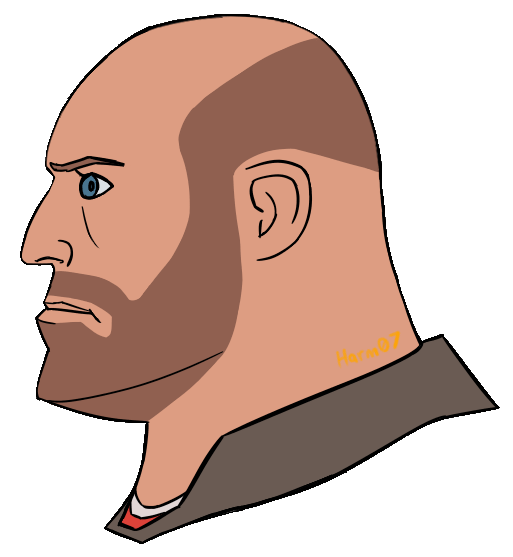
Label: 4_Yes_Chad